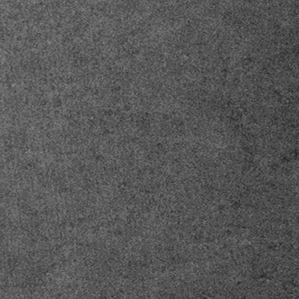
Label: frost